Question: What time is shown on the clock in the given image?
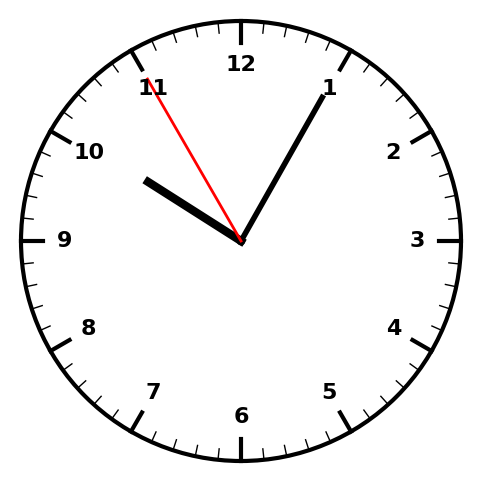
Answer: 10:04:55